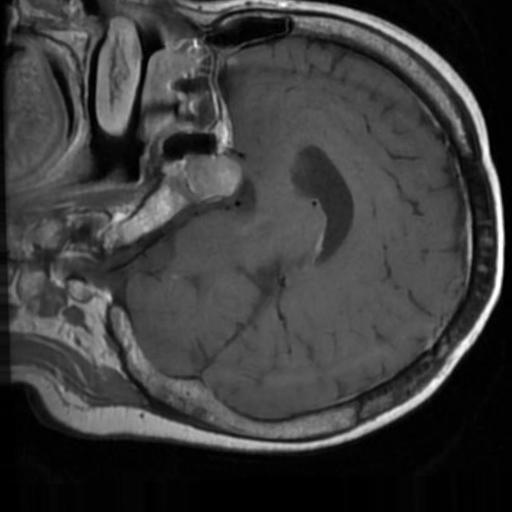
Label: brain_tumor